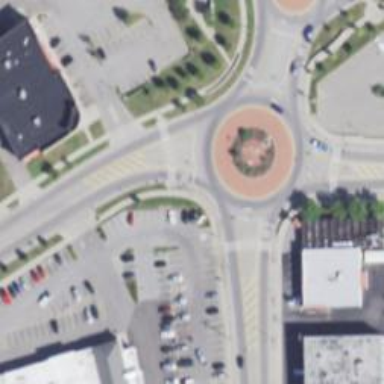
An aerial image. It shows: Secondary road leading to roundabout.